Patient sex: M
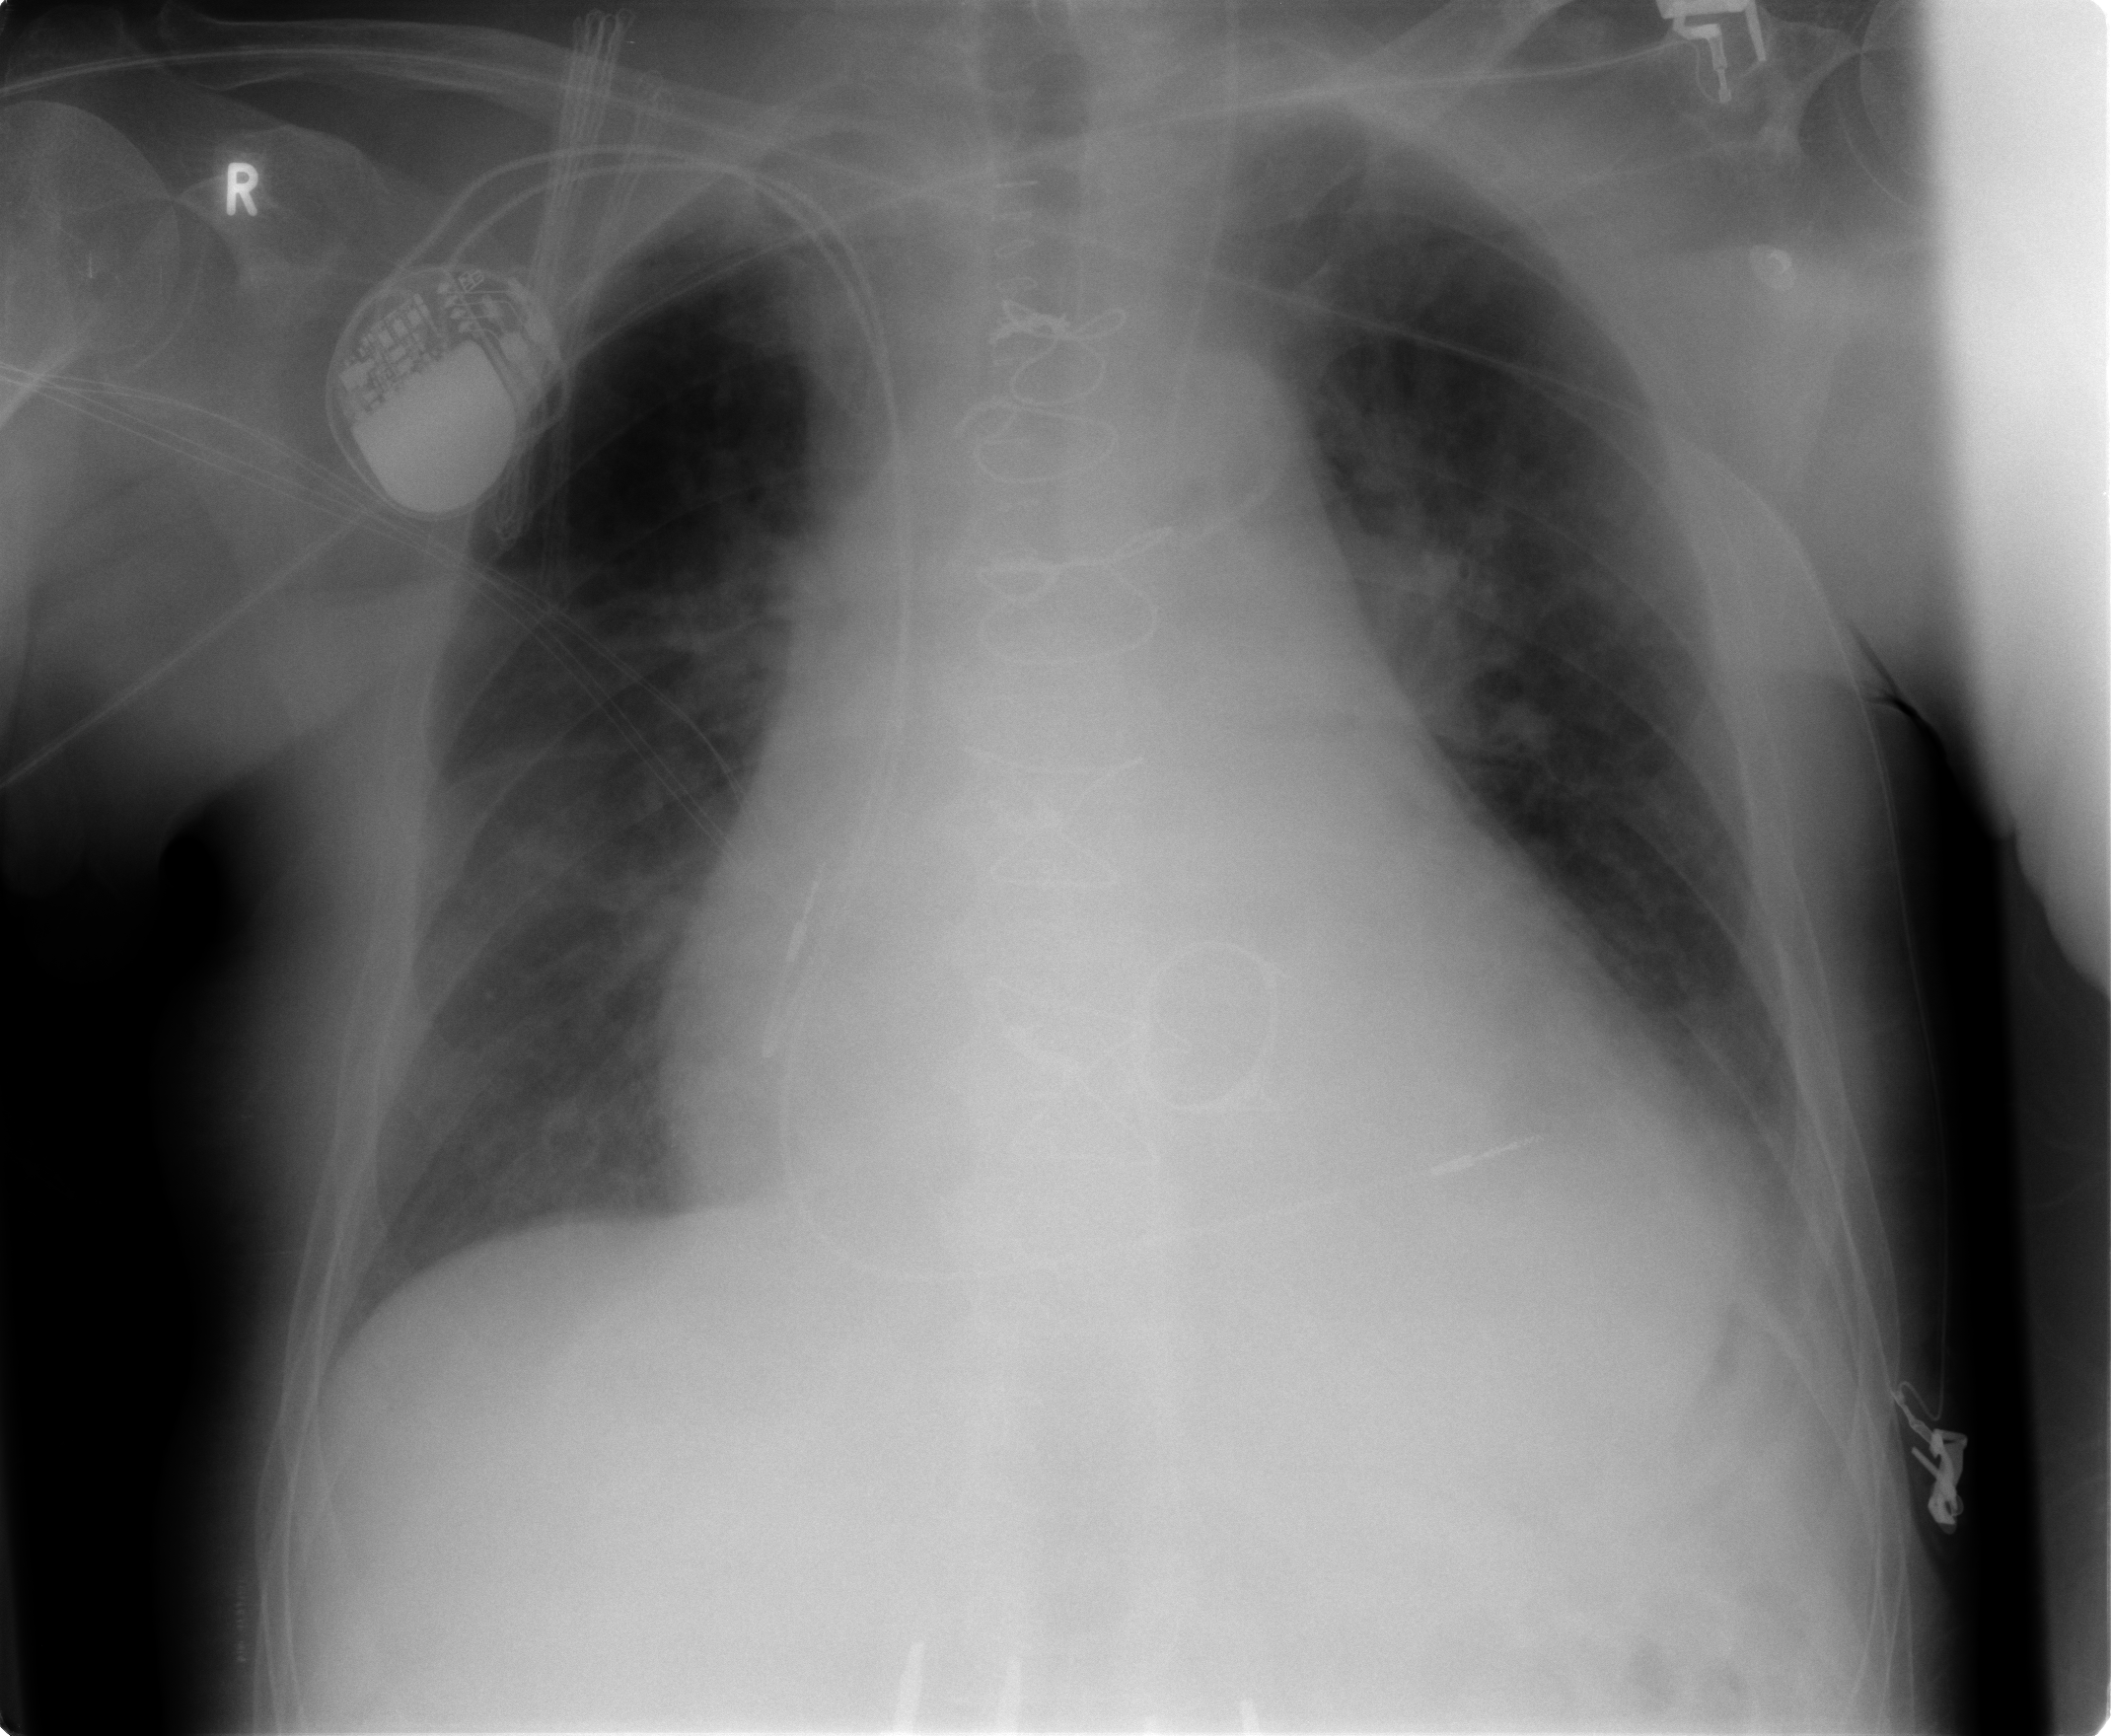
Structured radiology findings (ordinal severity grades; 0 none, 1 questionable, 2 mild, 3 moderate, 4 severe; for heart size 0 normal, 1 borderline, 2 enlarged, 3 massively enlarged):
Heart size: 3
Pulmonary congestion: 3
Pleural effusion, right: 0
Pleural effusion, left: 1
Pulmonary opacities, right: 0
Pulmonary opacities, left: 0
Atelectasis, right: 0
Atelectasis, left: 0